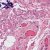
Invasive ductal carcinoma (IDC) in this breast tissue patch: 0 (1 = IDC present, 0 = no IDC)